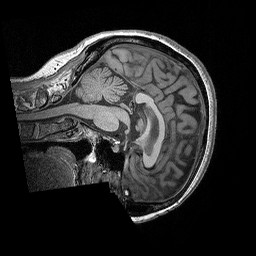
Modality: T1w
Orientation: sagittal
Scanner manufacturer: siemens
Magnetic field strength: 3 T
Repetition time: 2.3 s
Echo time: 0.00298 s